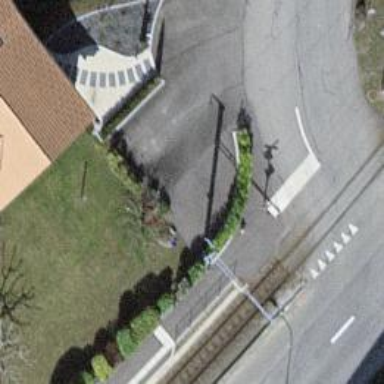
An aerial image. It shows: Halt on the railway.